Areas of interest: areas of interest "Comprehensive Gymnasium"
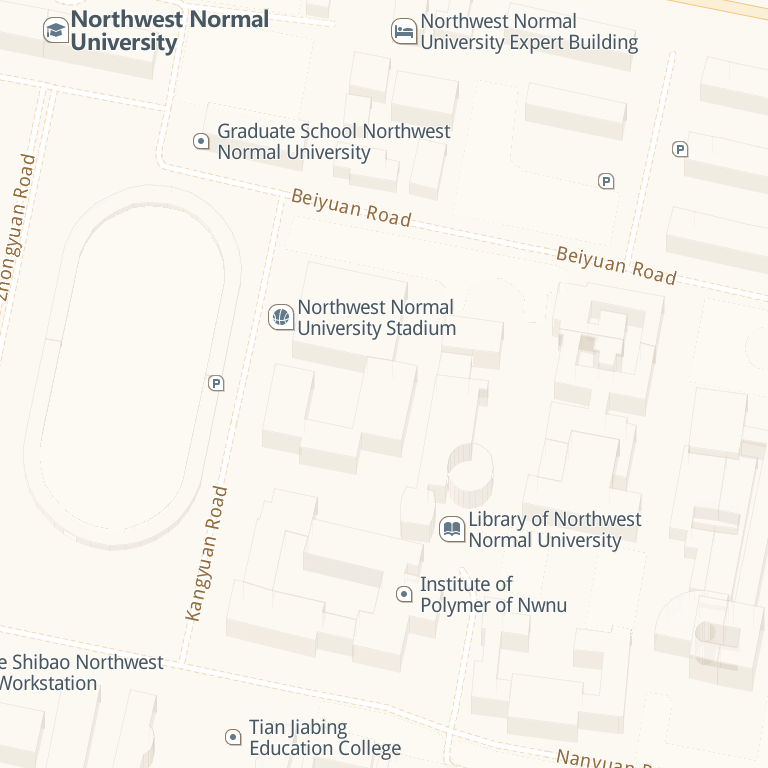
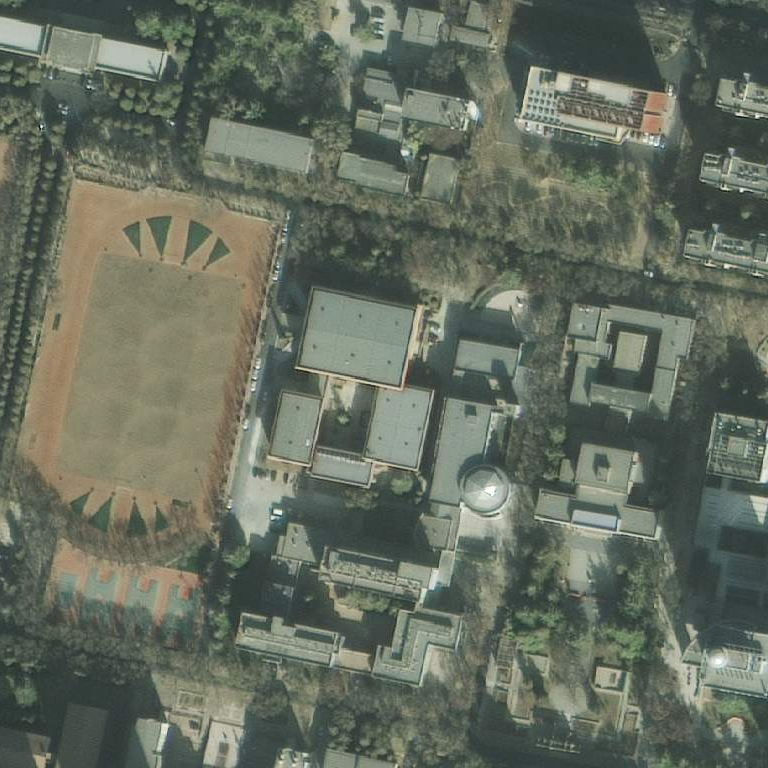